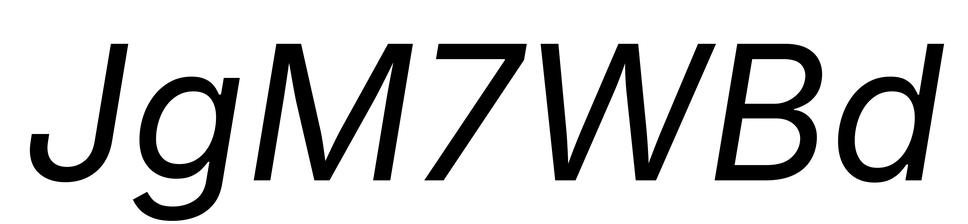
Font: Inter-Italic_Italic